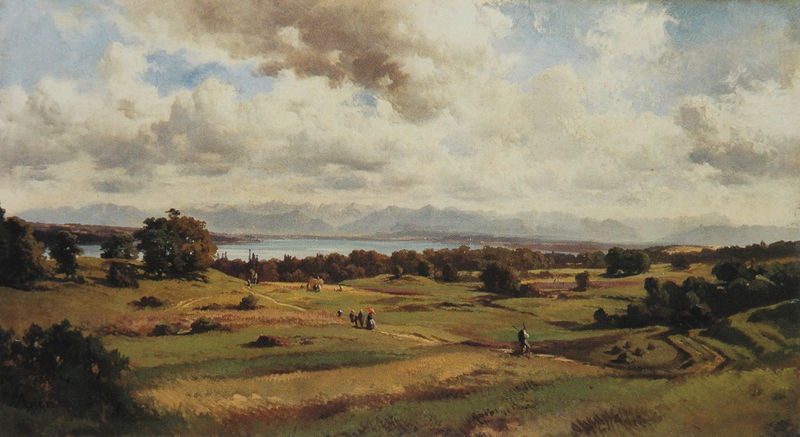
Titel: Sommerlandschaft am Starnberger See
Künstler: Adolf Heinrich Lier
Standort: München
Institution: Neue Pinakothek
Schlagwörter: baum, berg, blau, gemälde, himmel, mann, meer, schatten, wasser, wolken, bäume, fluss, gelb, grün, impressionismus, landschaft, menschen, see, ufer, braun, bunt, frau, grau, licht, schwarz, weiss, dame, gras, rasen, rot, schirm, sonnenschirm, weg, wiese, wolke, beige, leute, malerei, mensch, bild, öl, feld, felder, ferne, gräser, halme, horizont, hügel, natur, strauch, weide, weite, busch, büsche, gebüsch, gewässer, pfad, sonne, wege, wiesen, land, realismus, personen, wald, bauern, kinder, aussicht, sommer, naturalismus, acker, feldweg, heu, nachmittag, berge, bergspitzen, gebirge, gipfel, farbe, landschaftsmalerei, weis, ausflug, spazieren, arbeiter, figuren, romantik, staffage, weiden, bayern, münchen, spaziergang, wandern, alpen, wälder, pinselstrich, büme, wanderer, atmosphäre, spaziergänger, grund, landarbeit, bau, gebirgskette, manschen, weitsicht, wanderweg, hügelkette, uhde, wanderschaft, folgen, sandweg, 19. jahrhundert, abuer, bewoelkt, heue, eindrucksvoll, spaziergnag, ausblock